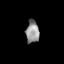
Tissue: lung
Cell type: Endothelial cells
Senescence score: 0.1809
Nuclear area (px): 294
Mean DAPI intensity: 143.422